Question: My
'''
[DataType(DataType.Text)]
[Display(Name = "Number of Employee")]
public int NumberOfEmployee { get; set; }
[DataType(DataType.Date)]
[Display(Name = "CEO Birthday")]
[DateRange(2)]
public DateTime CEO_Birthday { get; set; }
[DataType(DataType.Date)]
[Display(Name = "Organisation Anniversary")]
[DateRange(3)]
public DateTime OrgAnniversary { get; set; }
'''
My
'''
<tr>
<td style="border:0;">
<div class="editor-label">
@Html.LabelFor(m => m.NumberOfEmployee)
</div>
</td>
<td style="border:0;">
<div class="editor-field">
@Html.TextBoxFor(m => m.NumberOfEmployee)
</div>
</td>
</tr>
<tr>
<td style="border:0;vertical-align:middle;">
<div class="editor-label">
@Html.LabelFor(m => m.CEO_Birthday)
</div>
</td>
<td style="border:0;">
<div class="editor-field">
@Html.TextBoxFor(m => m.CEO_Birthday, new { @class="date"})
</div>
</td>
</tr>
<tr>
<td style="border:0;vertical-align:middle;">
<div class="editor-label">
@Html.LabelFor(m => m.OrgAnniversary)
</div>
</td>
<td style="border:0;">
<div class="editor-field">
@Html.TextBoxFor(m => m.OrgAnniversary, new { @class = "date" })
</div>
</td>
</tr>
'''
My
'''
protected void Application_Start()
{
DataAnnotationsModelValidatorProvider.AddImplicitRequiredAttributeForValueTypes = false;
.....
}
'''
There is no required property in my model but still I am getting this

I refer <URL> to remove required field but it doesn't applicable for my code. Help me to remove required field.
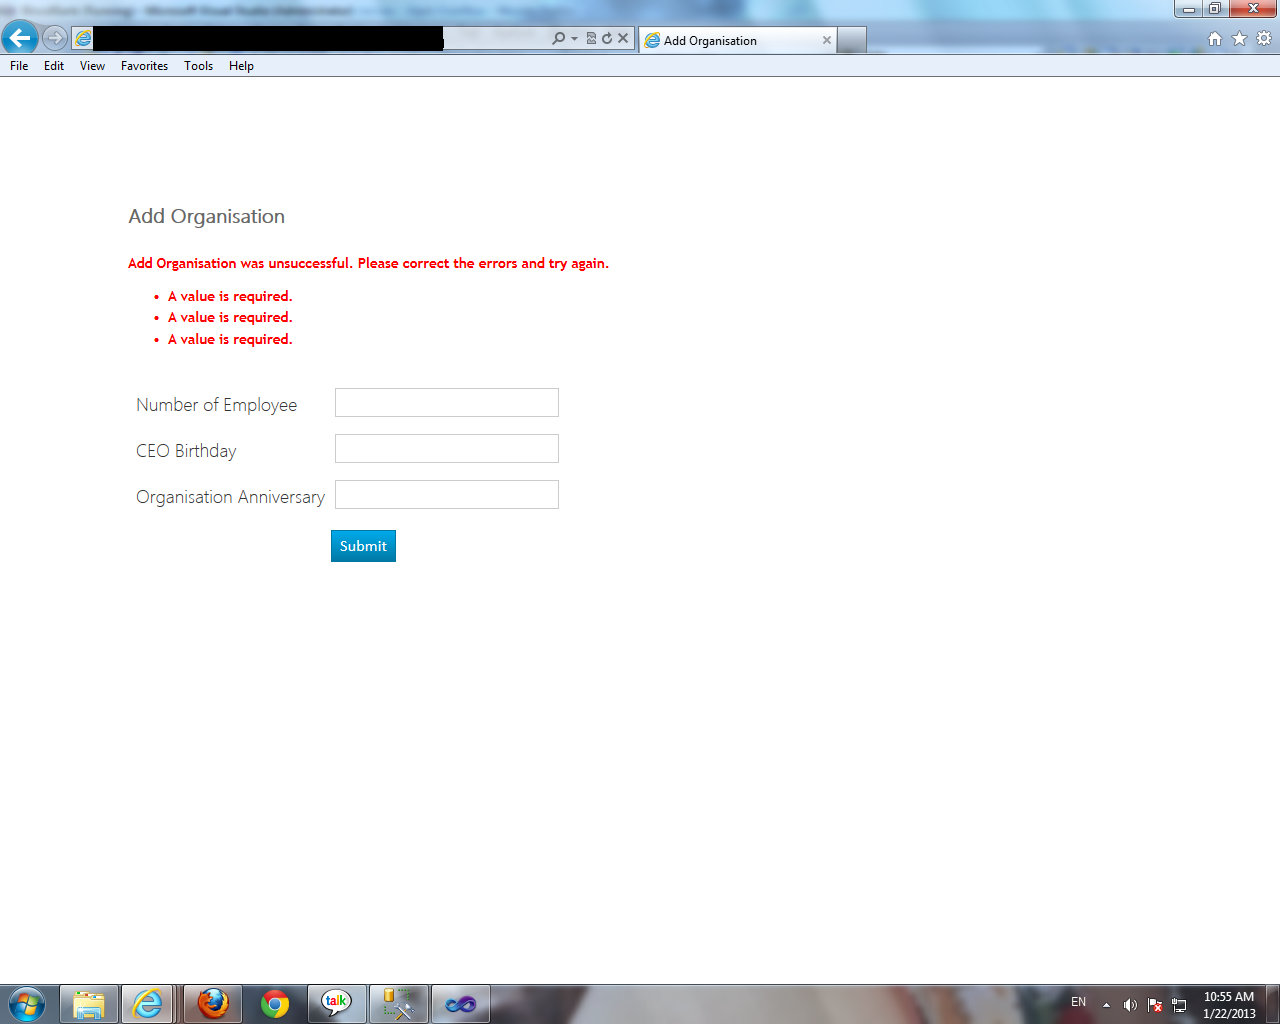
Answer: I got my answer by setting nullable Model's property ie.
'''
[DataType(DataType.Text)]
[Display(Name = "Number of Employee")]
public int? NumberOfEmployee { get; set; }
[DataType(DataType.Date)]
[Display(Name = "CEO Birthday")]
[DateRange(2)]
public DateTime? CEO_Birthday { get; set; }
[DataType(DataType.Date)]
[Display(Name = "Organisation Anniversary")]
[DateRange(3)]
public DateTime? OrgAnniversary { get; set; }
'''
NO need to add this
'''
DataAnnotationsModelValidatorProvider.AddImplicitRequiredAttributeForValueTypes = false;
'''